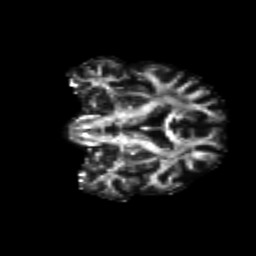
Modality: FA
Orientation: coronal
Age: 55
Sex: male
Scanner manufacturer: siemens
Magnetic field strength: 3 T
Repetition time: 8.6 s
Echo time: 0.095 s